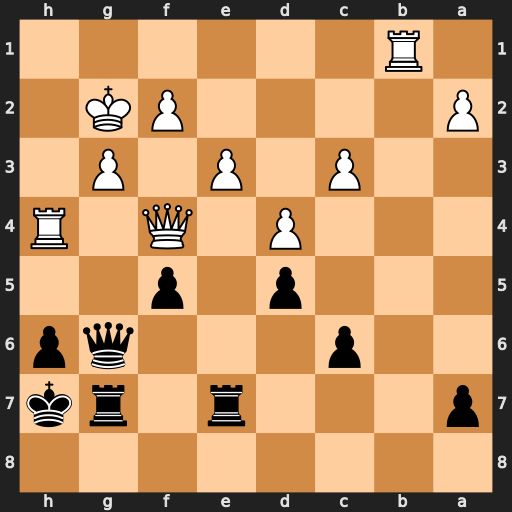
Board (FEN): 8/p3r1rk/2p3qp/3p1p2/3P1Q1R/2P1P1P1/P4PK1/1R6
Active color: b
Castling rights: -
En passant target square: -
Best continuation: Re4 Rxh6+ Qxh6 Qxf5+ Qg6 Rh1+ Kg8 Qxg6 Rxg6